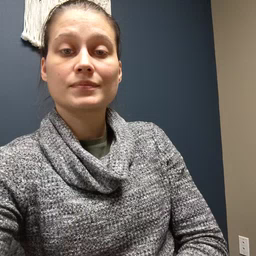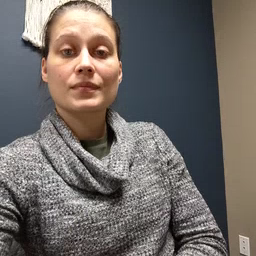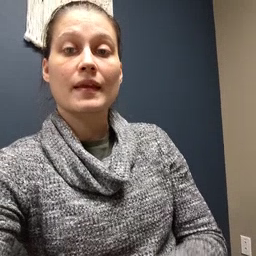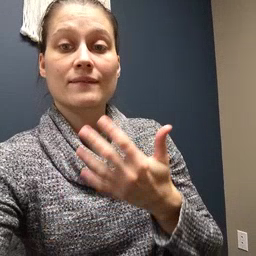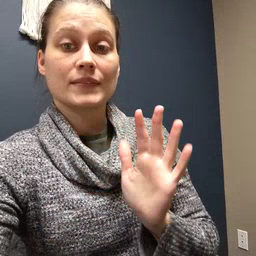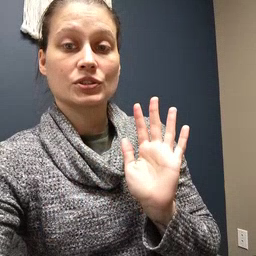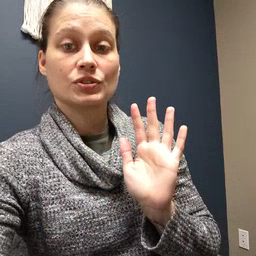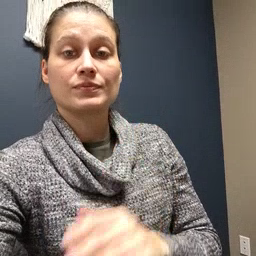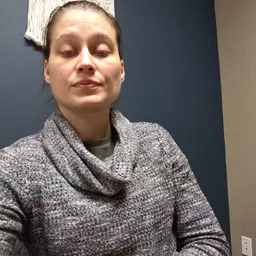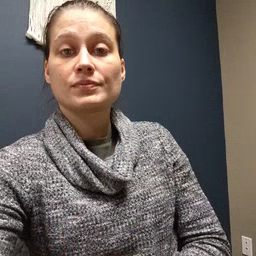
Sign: finish